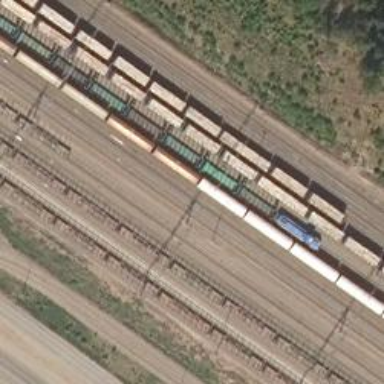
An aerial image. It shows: Rail yard with electrified contact lines for railway operations.